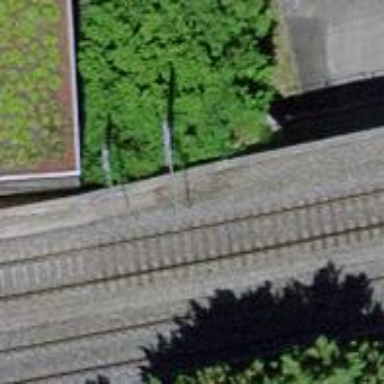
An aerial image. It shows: Railway bridge with electrified tracks and single rail.